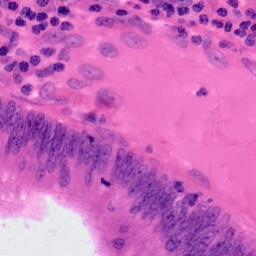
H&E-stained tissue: Colon